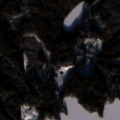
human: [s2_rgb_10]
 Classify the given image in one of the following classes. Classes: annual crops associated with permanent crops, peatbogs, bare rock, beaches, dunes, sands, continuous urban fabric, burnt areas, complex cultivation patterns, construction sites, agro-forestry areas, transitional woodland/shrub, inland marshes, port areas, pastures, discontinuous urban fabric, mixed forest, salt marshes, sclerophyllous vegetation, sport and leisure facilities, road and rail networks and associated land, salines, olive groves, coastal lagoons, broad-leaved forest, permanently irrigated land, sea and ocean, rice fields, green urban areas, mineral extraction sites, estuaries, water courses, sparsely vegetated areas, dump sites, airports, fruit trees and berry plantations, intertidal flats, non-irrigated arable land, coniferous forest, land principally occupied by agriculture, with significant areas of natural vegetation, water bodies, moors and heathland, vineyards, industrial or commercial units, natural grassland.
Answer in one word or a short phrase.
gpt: coniferous forest, mixed forest, water bodies